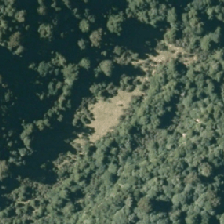
Land cover: low_producing_grassland